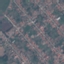
Land use / land cover: Residential